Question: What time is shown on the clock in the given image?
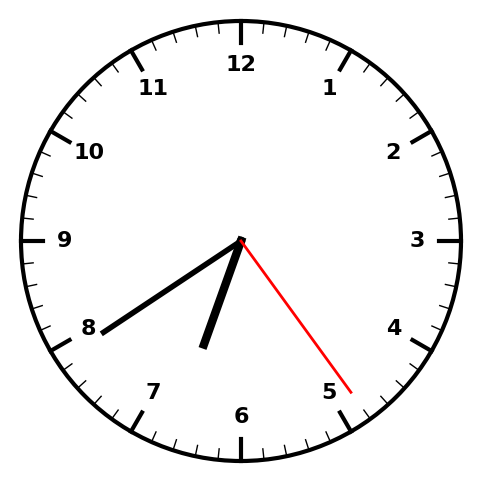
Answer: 06:39:24